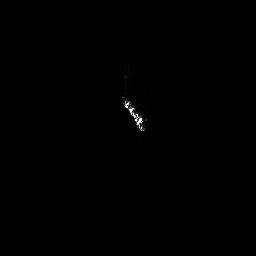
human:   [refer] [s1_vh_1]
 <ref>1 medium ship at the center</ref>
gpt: <box>[[46, 36, 57, 51, 0]]</box>